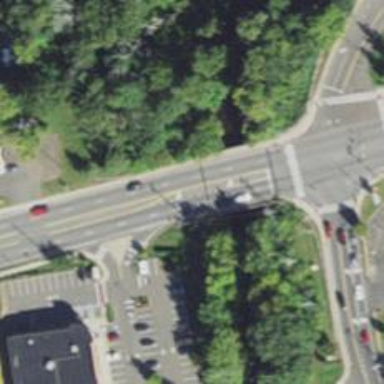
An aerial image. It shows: Trunk highway on asphalt bridge with separate sidewalks.